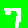
Digit: 7